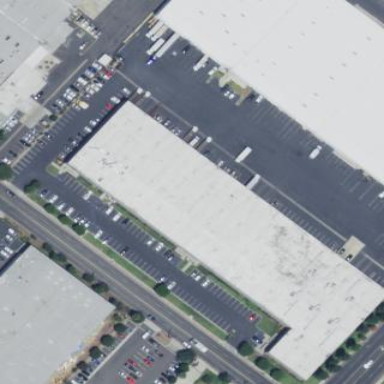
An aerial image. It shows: Warehouse building.